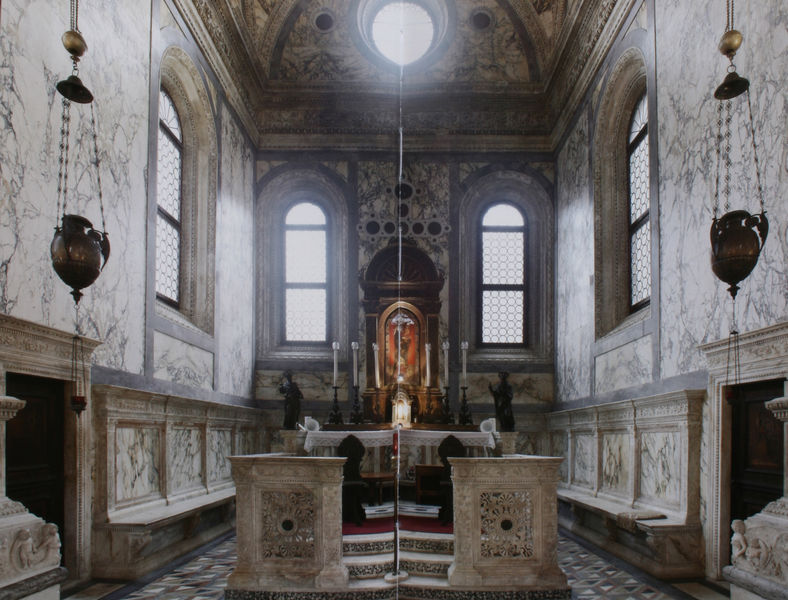
Titel: Santa Maria dei Miracoli, Innenansicht, Altar
Künstler: Pietro Lombardo
Standort: Venedig
Institution: Santa Maria dei Miracoli
Schlagwörter: gemälde, weiß, grün, fenster, glas, grau, hell, lampe, lampen, licht, marmor, stühle, gebäude, rot, beige, muster, ornament, teppich, wand, architektur, rahmen, spitze, stein, bild, innenraum, spiegelung, kirche, sonne, boden, figur, gold, interieur, decke, innen, renaissance, kamin, rund, statue, relief, farbig, schiff, sitze, bogen, italien, türen, venedig, klein, bank, figuren, rundbogen, treppe, treppen, arch, architecture, candelabra, church, ornate, red, stairs, steps, white, window, bench, black, gestühl, interior, old, painting, room, seat, table, wall, windows, symmetrie, verzierung, kerze, kerzen, leuchter, metall, stuck, brown, stufe, stufen, lichteinfall, bronze, plastik, marmoriert, halle, foto, fotografie, wände, fussboden, escalier, gefäß, messing, helligkeit, kreuz, religion, rundfenster, blanc, noir, kugel, mosaik, gefässe, altar, bänke, photo, kerzenhalter, kerzenleuchter, maserung, schranke, skulpturen, hellgrau, farbfoto, glasfenster, stone, apsis, kirchenraum, rundbögen, weihrauch, florenz, house, chor, kapelle, kruzifix, platten, heilige, fresko, light, statuetten, fenetre, filigran, putten, maria, butzenscheiben, sitzbank, christ, lumière, color, sten, durchbrochen, sakral, cross, glass, monument, altarbild, bright, marble, lamps, lights, miroir, tonnengewölbe, vierge, fireplace, archway, coffer, okulus, occulus, inenraum, cathedral, jesus, pews, prayer, seats, ordre, hotel, cortona, pietro da cortona, tabernakel, synagoge, kirchenfenster, shine, predella, chapelle, eglise, grabkapelle, holzstühle, photographie, ampel, ampeln, fenetres, basilique, chorgestühl, circle, vitrail, couleurs, god, book, candle, sculpture, towel, bierglas, rayon, cathédrale, divin, altardecke, weihrauchgefäß, baroque, candles, dieu, christian, retable, altair, christianity, venise, croix, clair, pray, livre, marbre, temple, decor, ewiges licht, mens, autel, encens, vierges, mantel, photograph, gebetspult, crucifix, phto, chapel, lustre, chandelier, orthodox, malta, schranken, weihrauchkessel, catholique, sarkophage, stufne, culte, basilika, choeur, dom, florence, kathedrale, mendiants, moine, mûrs, pavement, toscane, wandbänke, weihrauchgefässe, weihrauchschwenker, nef, tile, grand, catholic, sculture, catholicism, eucharist, monstrance, symetrie, banc, fresques, brazier, incense, benches, curch, prier, altatr, symétrique, oeil, carved, alter, vitraux, lampes, n, chuch, paix, bougies, encensoir, choir, éclairé, air, gestügl, durchborchen, piedestal, tabernacle, e,fant, boeuf, sacristie, cierges, magazine, transept, chandeliers, cierge, lombardo, chandelles, hautel, confesser, religieux, abbaye, granite, divain, shrine, candelabre, censers, inscense, mantels, lighted, bancs, statuettes, vespers, ewiglicht, ewige licht, lightd, sierge, carrelgae, coulurs